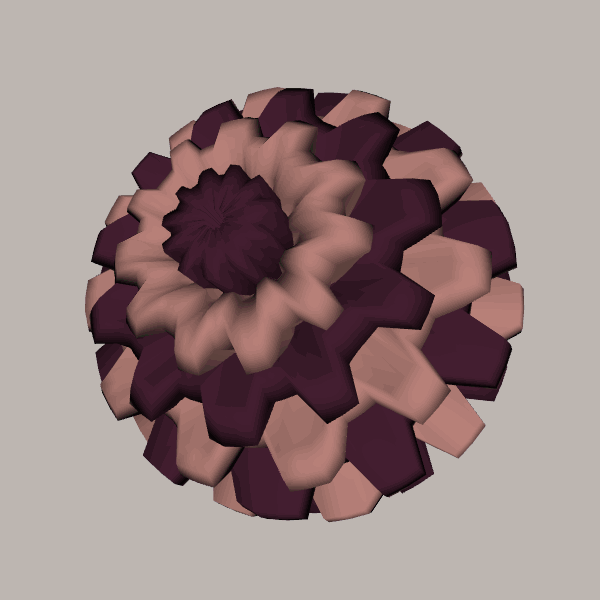
Background: light